Question: Side by side picture of problem:
My website is <URL>
For what ever reason everything looks to work just fine in IE, Firefox, and Chrome, but not in Safari. For some reason my left and right div sections join together at the center.
'''
#leftSide
{
position: relative;
left: -350px;
max-width: 320px;
}
#rightSide
{
position: relative;
left: 650px;
width:0px;
height:0px;
}
'''
Any help or advice would be greatly appreciated!
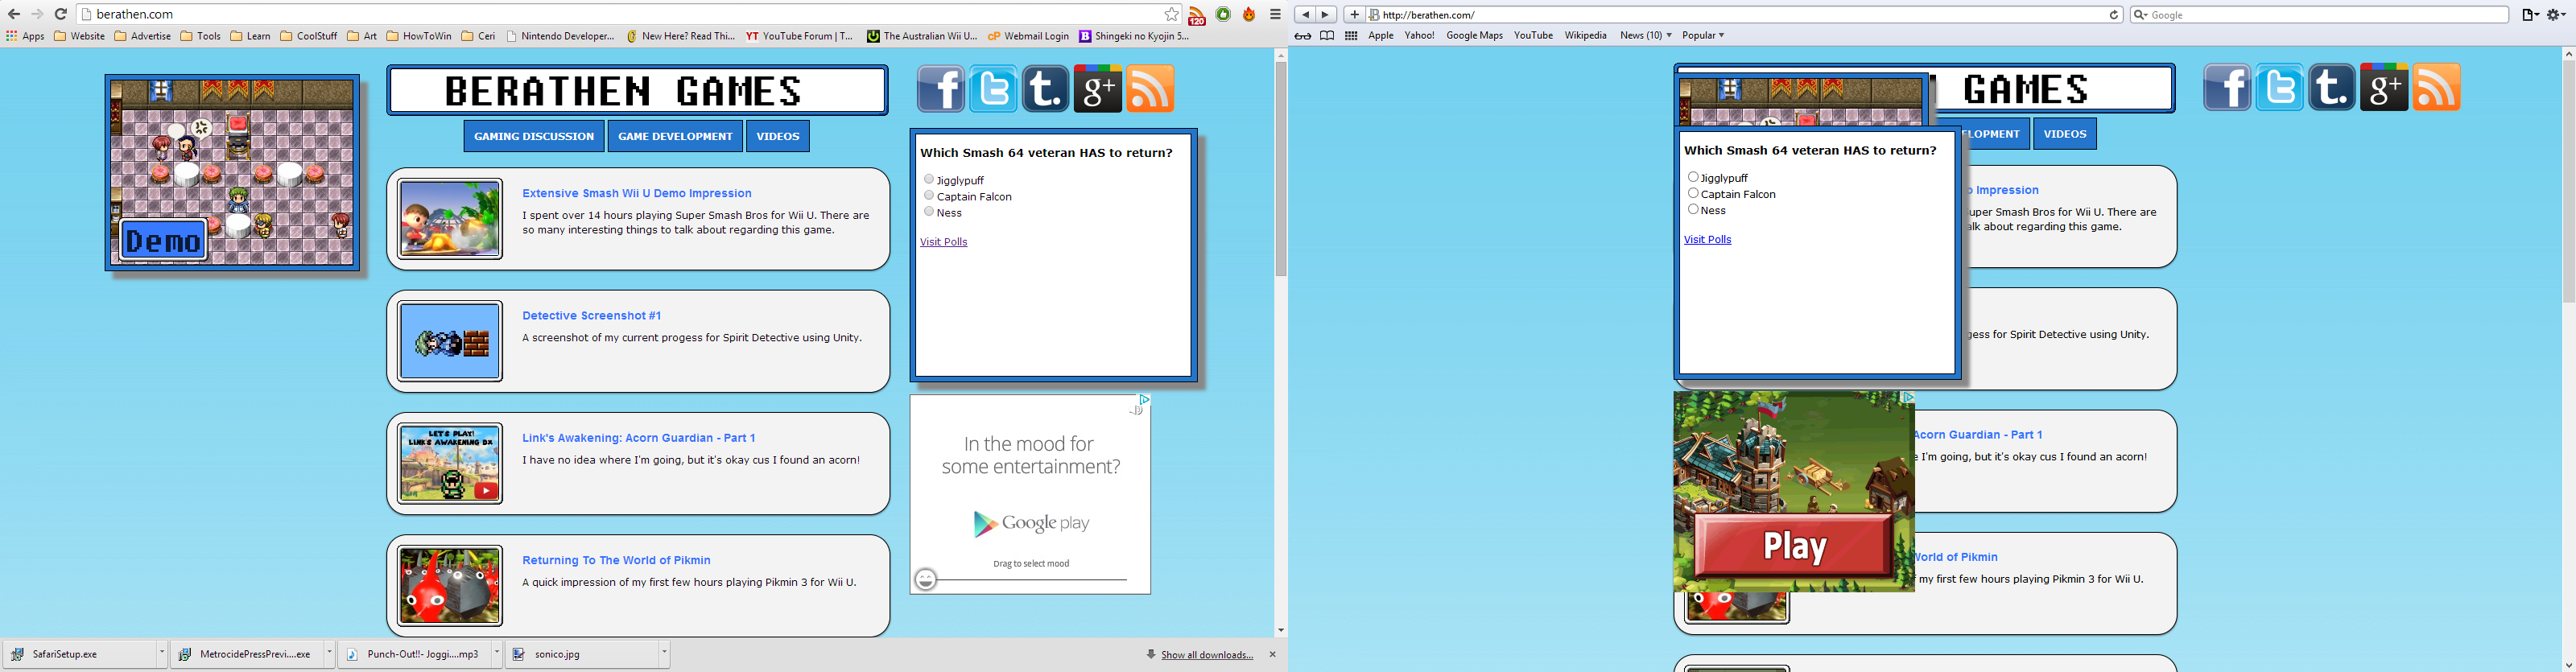
Answer: I spent few minutes inspecting your site in an old version of safari.
When i tried to apply 'left:0' to '#outerBox2' inside '#leftSide', It in turn brought the right box to left side as well, which is when i noticed that your 'HTML' is invalid - You have multiple elements with id 'outerBox2' ('id').
Which i think is causing the problem and fixing it might solve the issue.
Anyway, Few other things i noticed while inspecting ()...
- 'div#leftSide''position:fixed'- 'width''height''0'- 'padding''margin''left''right'